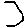
Label: hexagon